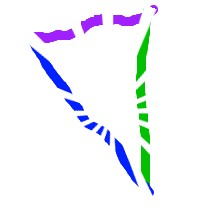
Shape: triangle